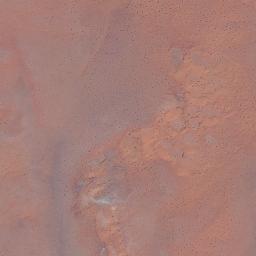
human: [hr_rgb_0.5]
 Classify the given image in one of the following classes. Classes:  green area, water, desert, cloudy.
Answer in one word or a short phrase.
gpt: desert